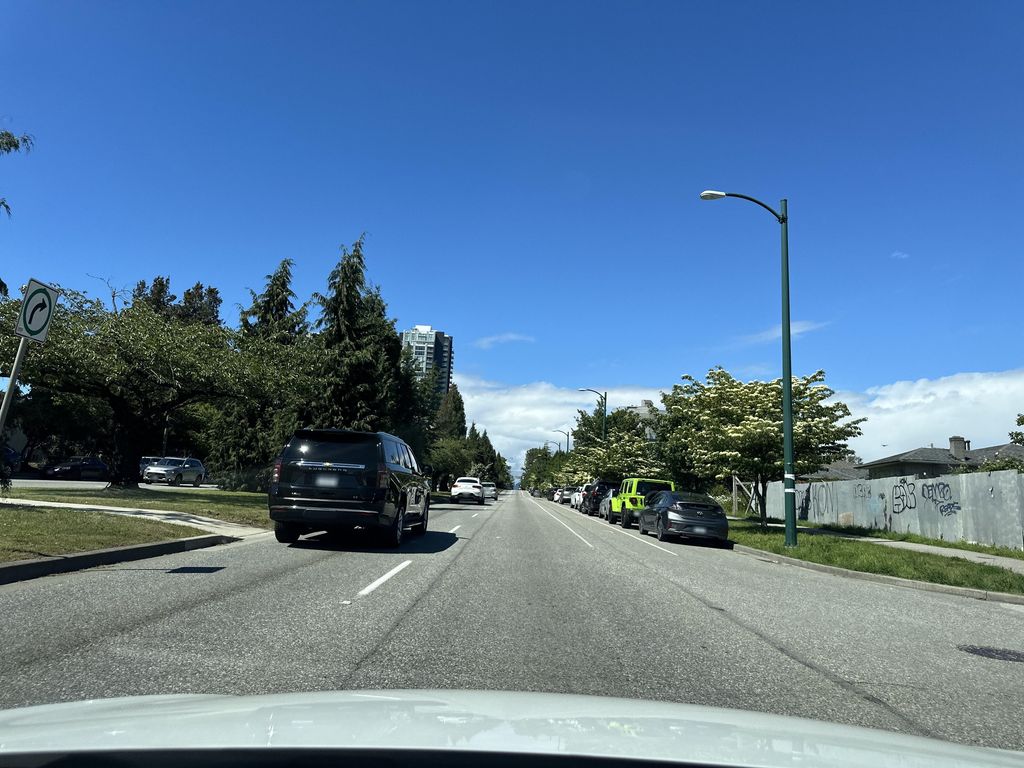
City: vancouver